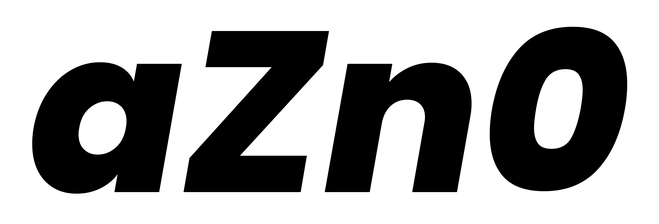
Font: Poppins-ExtraBoldItalic